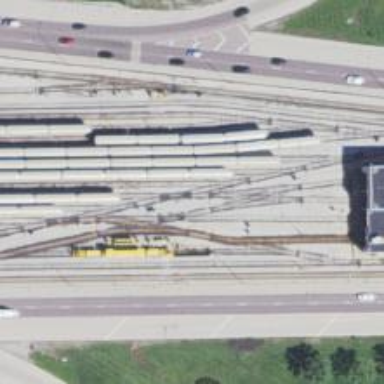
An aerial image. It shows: Electrified rail service yard.